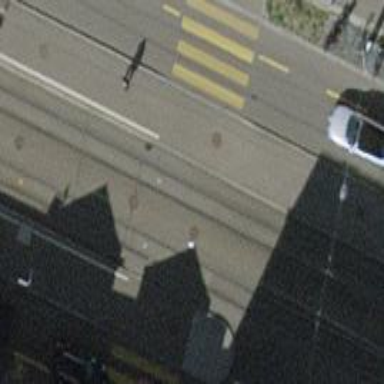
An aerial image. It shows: Tram crossing on the railway.